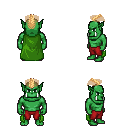
a pixel art fantasy rpg character, male body template, orc, green skin, green cape, red pants, light blonde short mohawk hairstyle, four views (front, back, left, right), 2x2 character sprite sheet, small pixel art, hard edges, no anti-aliasing